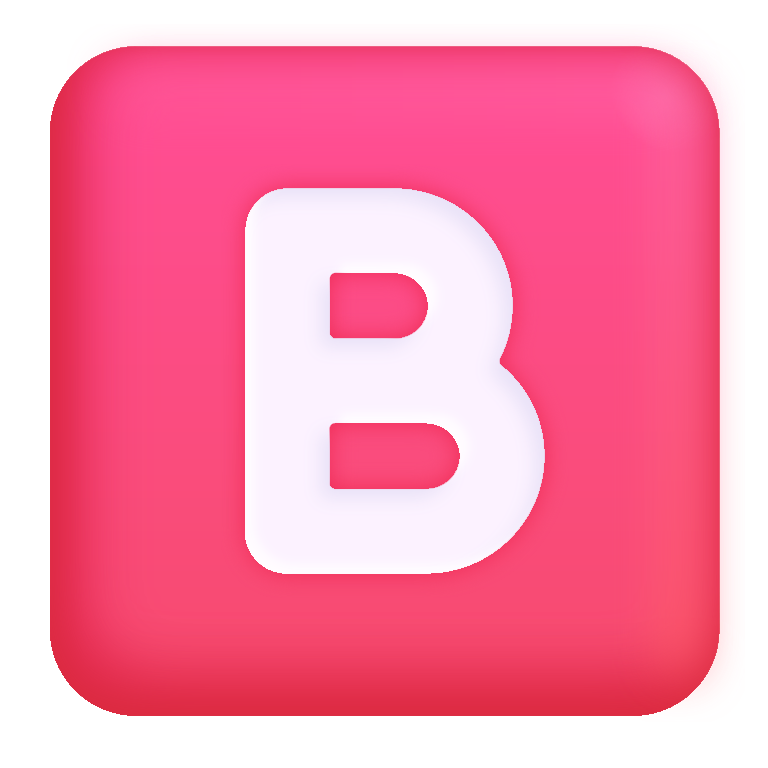
b button blood type color